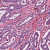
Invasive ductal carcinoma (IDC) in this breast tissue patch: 1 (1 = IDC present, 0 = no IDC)